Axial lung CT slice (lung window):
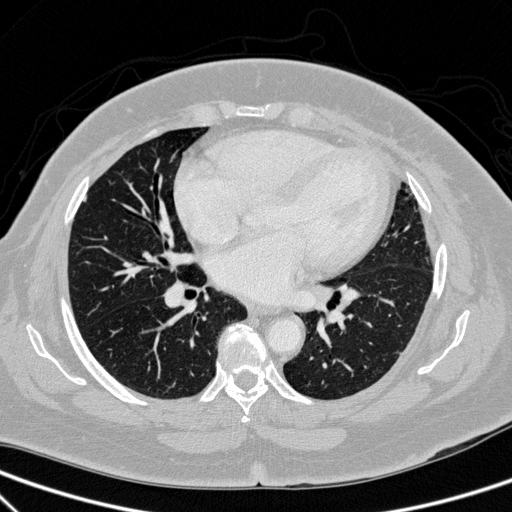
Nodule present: no